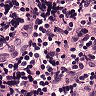
Metastatic tissue present: no